Interaction volume radius: 5 \u00c5
Interaction volume height: 20 \u00c5
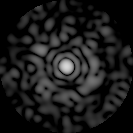
Disorder parameter: 0.8491